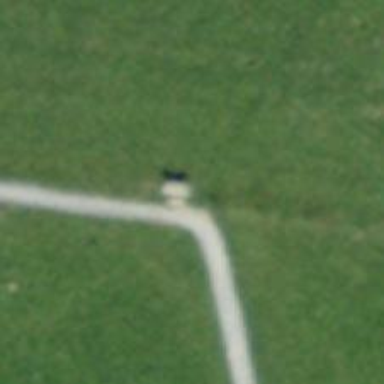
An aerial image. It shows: Bench.